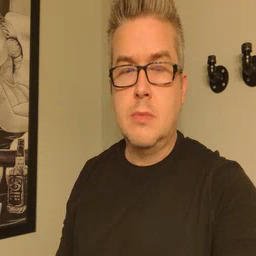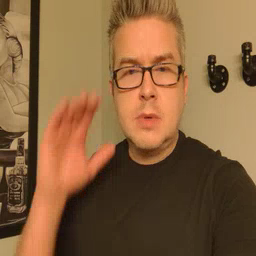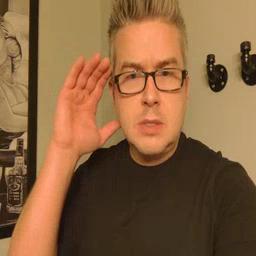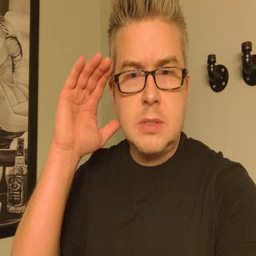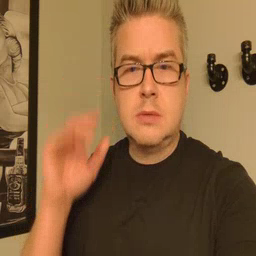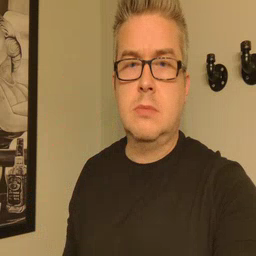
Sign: listen